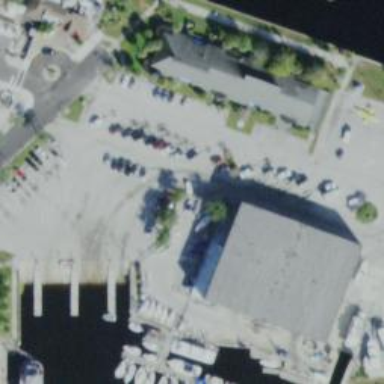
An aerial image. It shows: Boathouse building.